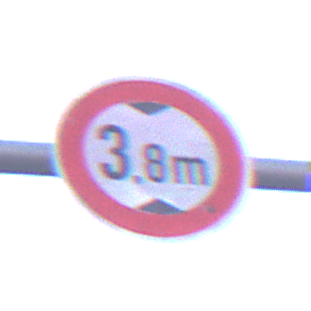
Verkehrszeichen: TatsaechlicheHoehe
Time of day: SunriseSunset
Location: Outdoor (Nature)
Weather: Clear
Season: NotSpecified
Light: Natural